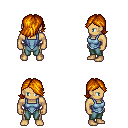
a pixel art fantasy rpg character, male body template, human, tanned skin, blue vest, teal pants, dark blonde swoop hairstyle, four views (front, back, left, right), 2x2 character sprite sheet, small pixel art, hard edges, no anti-aliasing